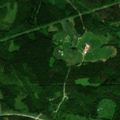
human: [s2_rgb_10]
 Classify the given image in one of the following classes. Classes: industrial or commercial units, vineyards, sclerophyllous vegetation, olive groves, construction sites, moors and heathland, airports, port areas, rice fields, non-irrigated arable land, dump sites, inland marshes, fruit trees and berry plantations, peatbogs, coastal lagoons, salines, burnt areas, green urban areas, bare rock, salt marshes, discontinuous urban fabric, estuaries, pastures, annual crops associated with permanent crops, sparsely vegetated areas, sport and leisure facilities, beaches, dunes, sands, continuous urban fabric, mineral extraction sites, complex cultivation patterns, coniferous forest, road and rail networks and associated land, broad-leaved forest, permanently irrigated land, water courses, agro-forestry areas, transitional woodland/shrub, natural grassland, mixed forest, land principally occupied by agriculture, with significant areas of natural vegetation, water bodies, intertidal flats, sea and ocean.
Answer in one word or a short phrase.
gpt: land principally occupied by agriculture, with significant areas of natural vegetation, coniferous forest, mixed forest